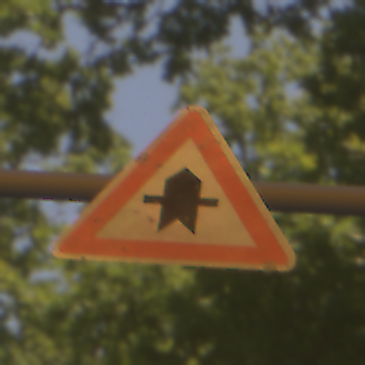
Verkehrszeichen: Vorfahrt
Umgebung: Outdoor, Nature
Tageszeit: Midday
Wetter: PartlyCloudy
Licht: Natural
Jahreszeit: NotSpecified
Kontrast: LowContrast